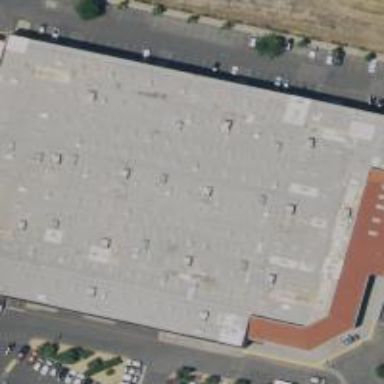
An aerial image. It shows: Wholesale shop housed in building.